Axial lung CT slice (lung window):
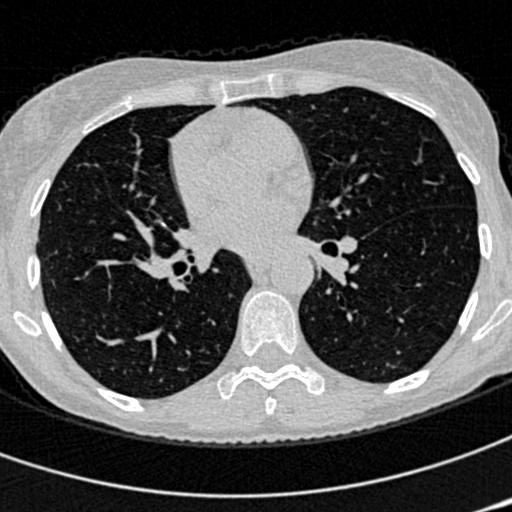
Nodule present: no